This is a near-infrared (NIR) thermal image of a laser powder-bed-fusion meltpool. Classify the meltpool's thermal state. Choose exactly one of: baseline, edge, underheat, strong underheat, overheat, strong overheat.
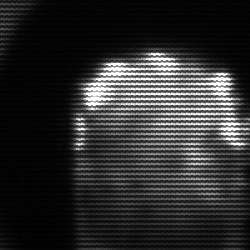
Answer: baseline